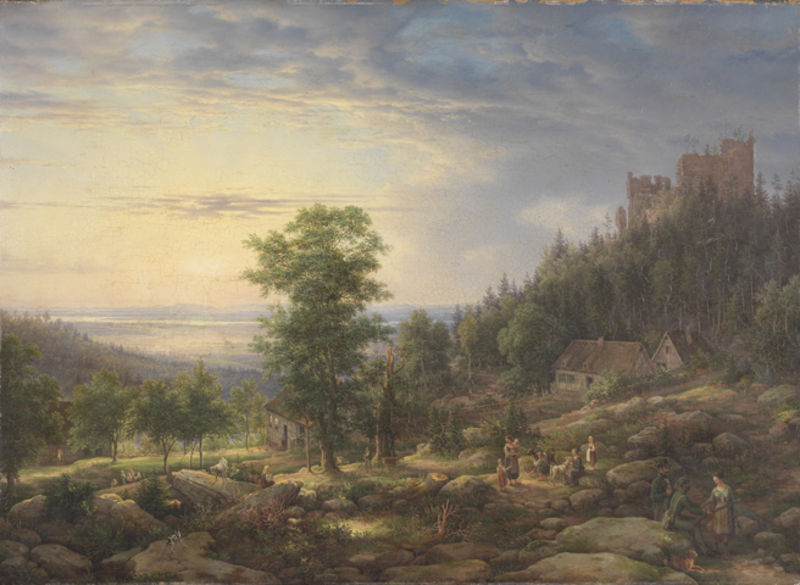
Titel: Burg Eberstein bei Baden-Baden mit Blick in die Rheinebene
Künstler: Friedrich Helmsdorf
Standort: Karlsruhe
Institution: Staatliche Kunsthalle Karlsruhe
Schlagwörter: baum, berg, blau, blätter, felsen, gemälde, gruppe, himmel, laub, mann, meer, schatten, wasser, wolken, bäume, fluss, frauen, gelb, grün, landschaft, menschen, see, abend, braun, fenster, frau, grau, hell, holz, licht, männer, orange, strasse, ausblick, dach, haus, hund, rot, schloss, tier, tiere, weg, wiese, wolke, malerei, steine, holland, öl, ast, baumstamm, ebene, ferne, horizont, häuser, hügel, natur, sonnenaufgang, spiegelung, stamm, weite, büsche, gebüsch, hütte, rauch, sonne, boden, land, familie, kind, personen, rosa, tal, wald, anhöhe, bauern, kamin, kinder, schornstein, turm, perspektive, feldarbeit, berge, fels, gebirge, gipfel, hang, dorf, dächer, mauer, sonnenuntergang, vegetation, bauernhof, idylle, friedrich, romantik, tannen, querformat, untergang, freizeit, abendrot, baumkrone, bauer, panorama, ruine, burg, ideal, idyll, festung, soldat, ölmalerei, jagd, himme, jäger, romantisch, wanderer, fichten, watteau, hoffnung, schafe, hirten, schäfer, brau, familien, baumstumpf, wanderung, lager, hühner, mägde, roit, burgruine, feierabend, bäme, sch, pastelltöne, bauerhof, plaudern, casper, baus, blalu, 19. jahrhundert, 1850, 1820, persprktive, #braun, hhund